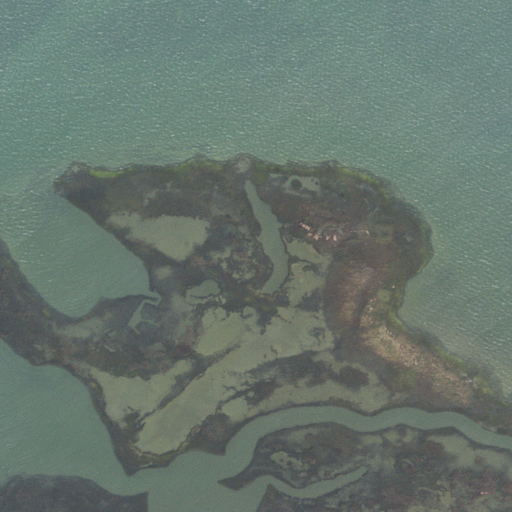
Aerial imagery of cape in North Carolina named Douglas Point containing herbaceous wetlands and open water